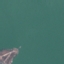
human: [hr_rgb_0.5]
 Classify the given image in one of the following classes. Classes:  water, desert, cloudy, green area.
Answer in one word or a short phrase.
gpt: water